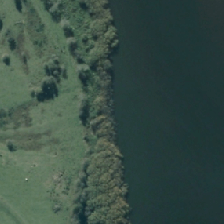
Land cover: deciduous_hardwood